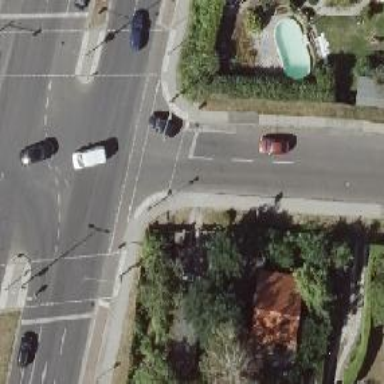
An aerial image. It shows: Road with traffic signals.